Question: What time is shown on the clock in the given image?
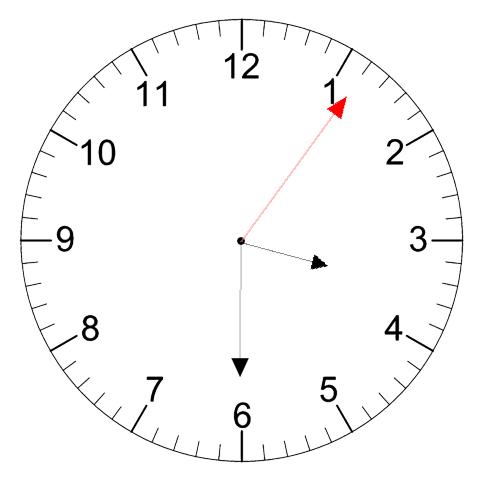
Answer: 03:30:06